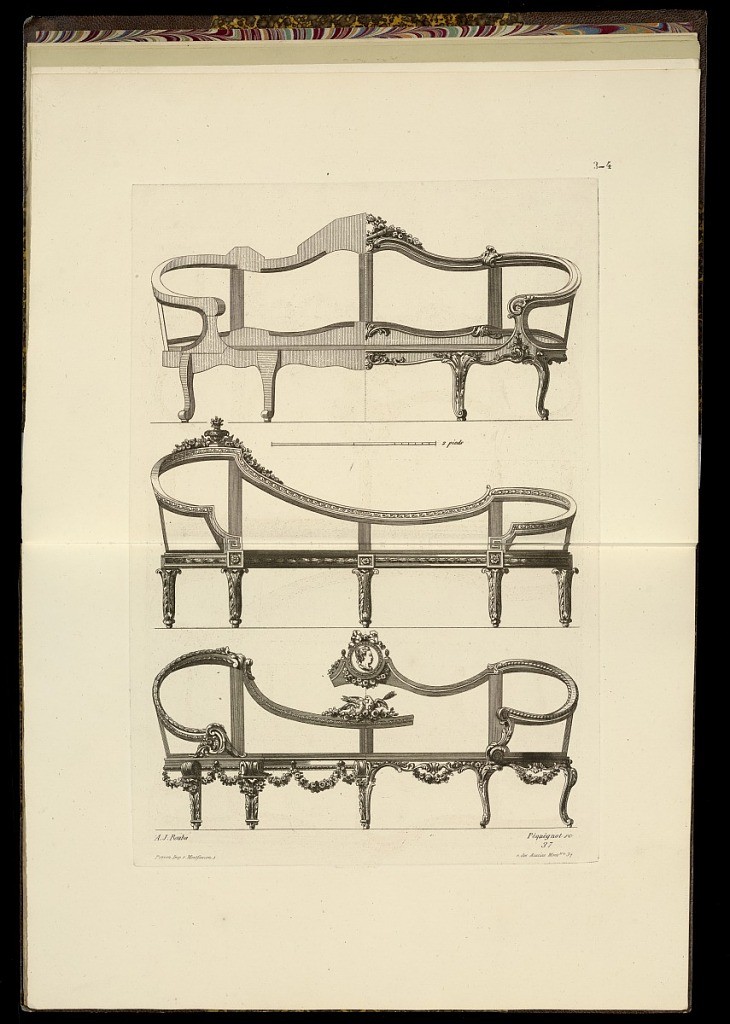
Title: Three Designs for Daybed Frames
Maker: André-Jacob Roubo, French, 1739–1791
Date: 1849–66
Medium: Etching on paper
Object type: Print
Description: Three designs for daybed frames sculpted with ornament featuring rosettes, flowers, festoons of flowers, scrolling leaves, birds, acanthus leaves, wave pattern, vase, and a roundel with a profile portrait. The plate is signed with the printmaker, publisher, and original designer, and numbered.